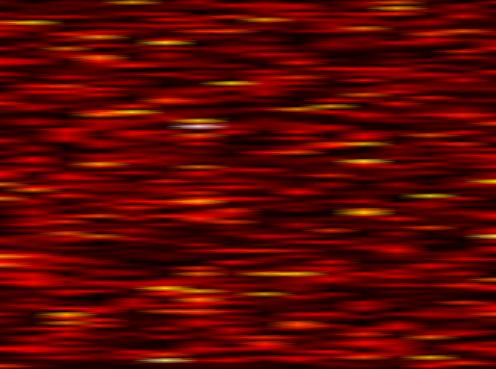
Label: FOFDM